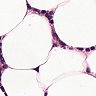
Metastatic tissue present: no